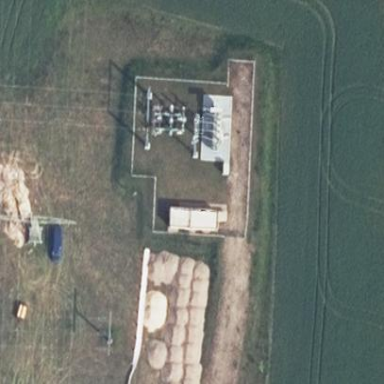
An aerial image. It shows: Power substation.